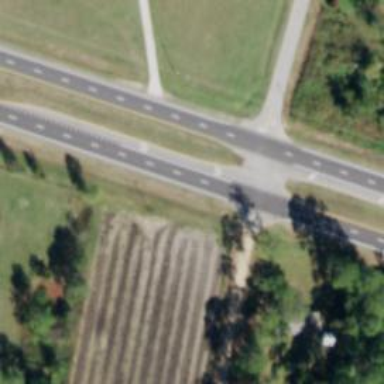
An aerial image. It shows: Dual carriageway expressway with asphalt surface. It is classified as trunk highway.